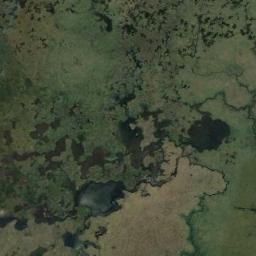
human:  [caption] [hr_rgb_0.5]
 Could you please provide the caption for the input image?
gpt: One third of this wetland is lake .

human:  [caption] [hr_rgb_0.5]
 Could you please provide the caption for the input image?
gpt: There are many different areas of water surrounded by wetlands .

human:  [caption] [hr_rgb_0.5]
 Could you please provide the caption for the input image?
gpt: The wetland consists of bare land, Green plants and water .

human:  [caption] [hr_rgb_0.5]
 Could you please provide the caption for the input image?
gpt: The river surface in a wetland is covered with large green and brown mixed dense vegetation .

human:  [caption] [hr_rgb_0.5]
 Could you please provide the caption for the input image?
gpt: There are many green areas and some water areas on the wetland .